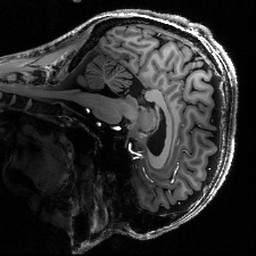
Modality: T1w
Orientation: sagittal
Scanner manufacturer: siemens
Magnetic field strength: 6.98 T
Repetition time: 2.5 s
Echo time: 0.00306 s